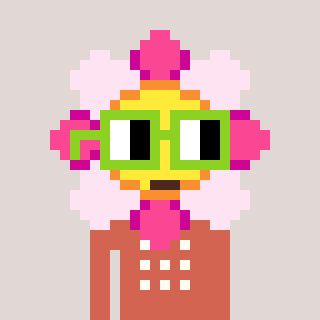
a pixel art character with square light green glasses, a flower-shaped head and a peachy-colored body on a warm background